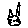
Label: cat